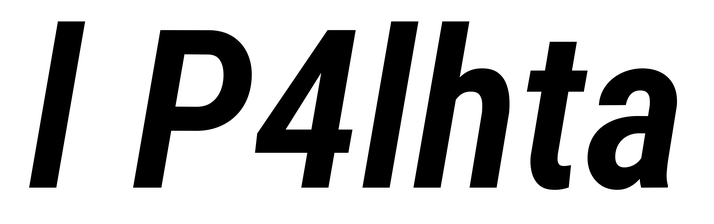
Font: Roboto-Italic_Condensed_SemiBold_Italic